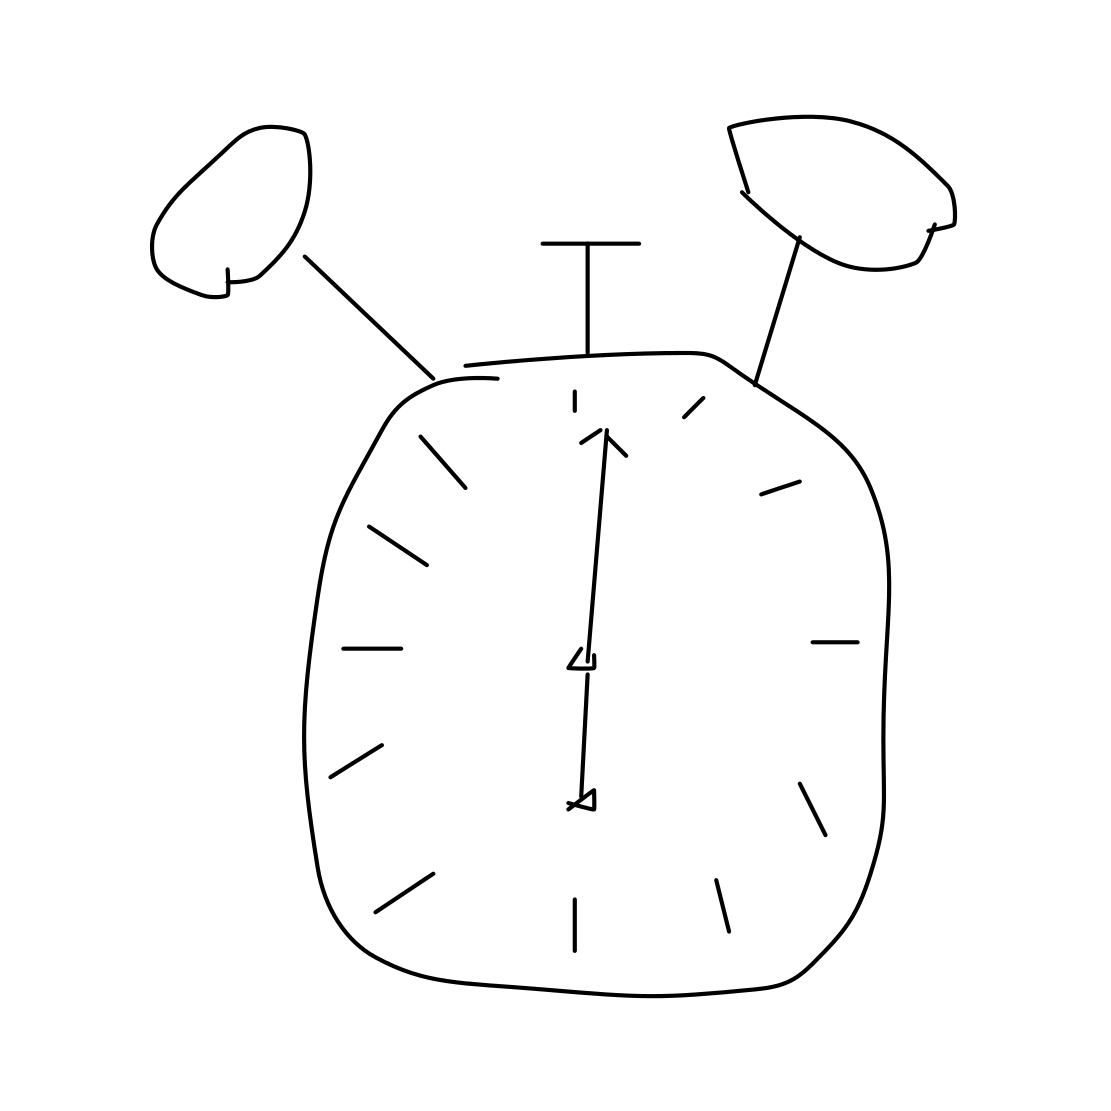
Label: alarm clock